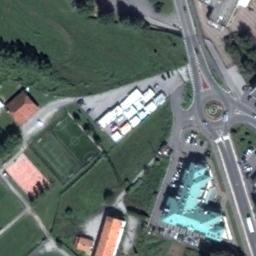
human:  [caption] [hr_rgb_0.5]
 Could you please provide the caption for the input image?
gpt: There are several vehicles driving on the road at the roundabout, There are some buildings and some trees and some lawns around the roundabout, And many cars are parked in the open space beside the roundabout .

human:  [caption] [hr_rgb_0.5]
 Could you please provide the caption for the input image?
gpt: Several buildings of different shapes are beside the roundabout .

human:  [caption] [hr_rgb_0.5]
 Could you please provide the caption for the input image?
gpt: The roundabout with some exits and entrances is surrounded by some buildings and a lawn is next to the roundabout .

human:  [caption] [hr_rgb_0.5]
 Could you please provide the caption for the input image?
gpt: The roundabout is on the grass next to trees and buildings .

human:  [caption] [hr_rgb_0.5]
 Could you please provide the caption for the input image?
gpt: There are some buildings and green meadows beside the roundabout .